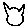
Label: cat